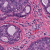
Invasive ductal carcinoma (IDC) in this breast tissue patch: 0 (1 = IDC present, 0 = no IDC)